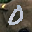
Label: 0